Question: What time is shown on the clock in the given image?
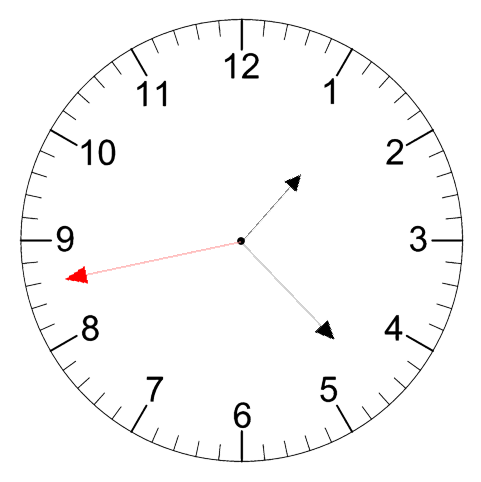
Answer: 01:22:43